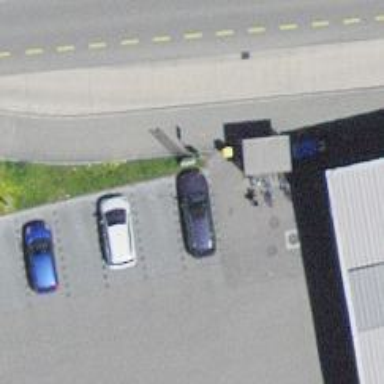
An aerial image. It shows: Post box.